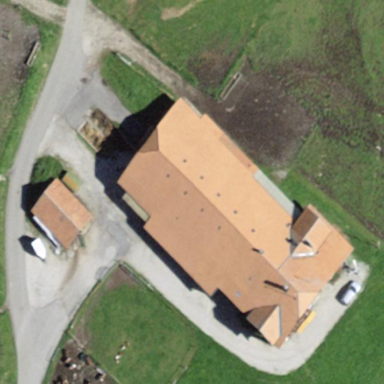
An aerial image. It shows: Farmyard area.